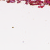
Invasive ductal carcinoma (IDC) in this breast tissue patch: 0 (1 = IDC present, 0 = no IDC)